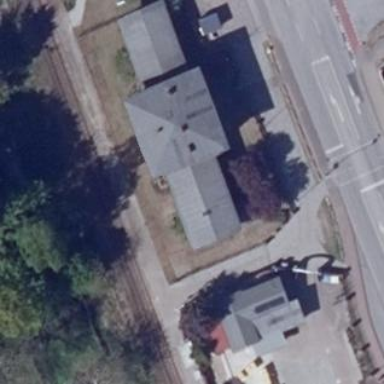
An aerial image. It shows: Train station building.